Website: apple-inc
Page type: customer-info-address
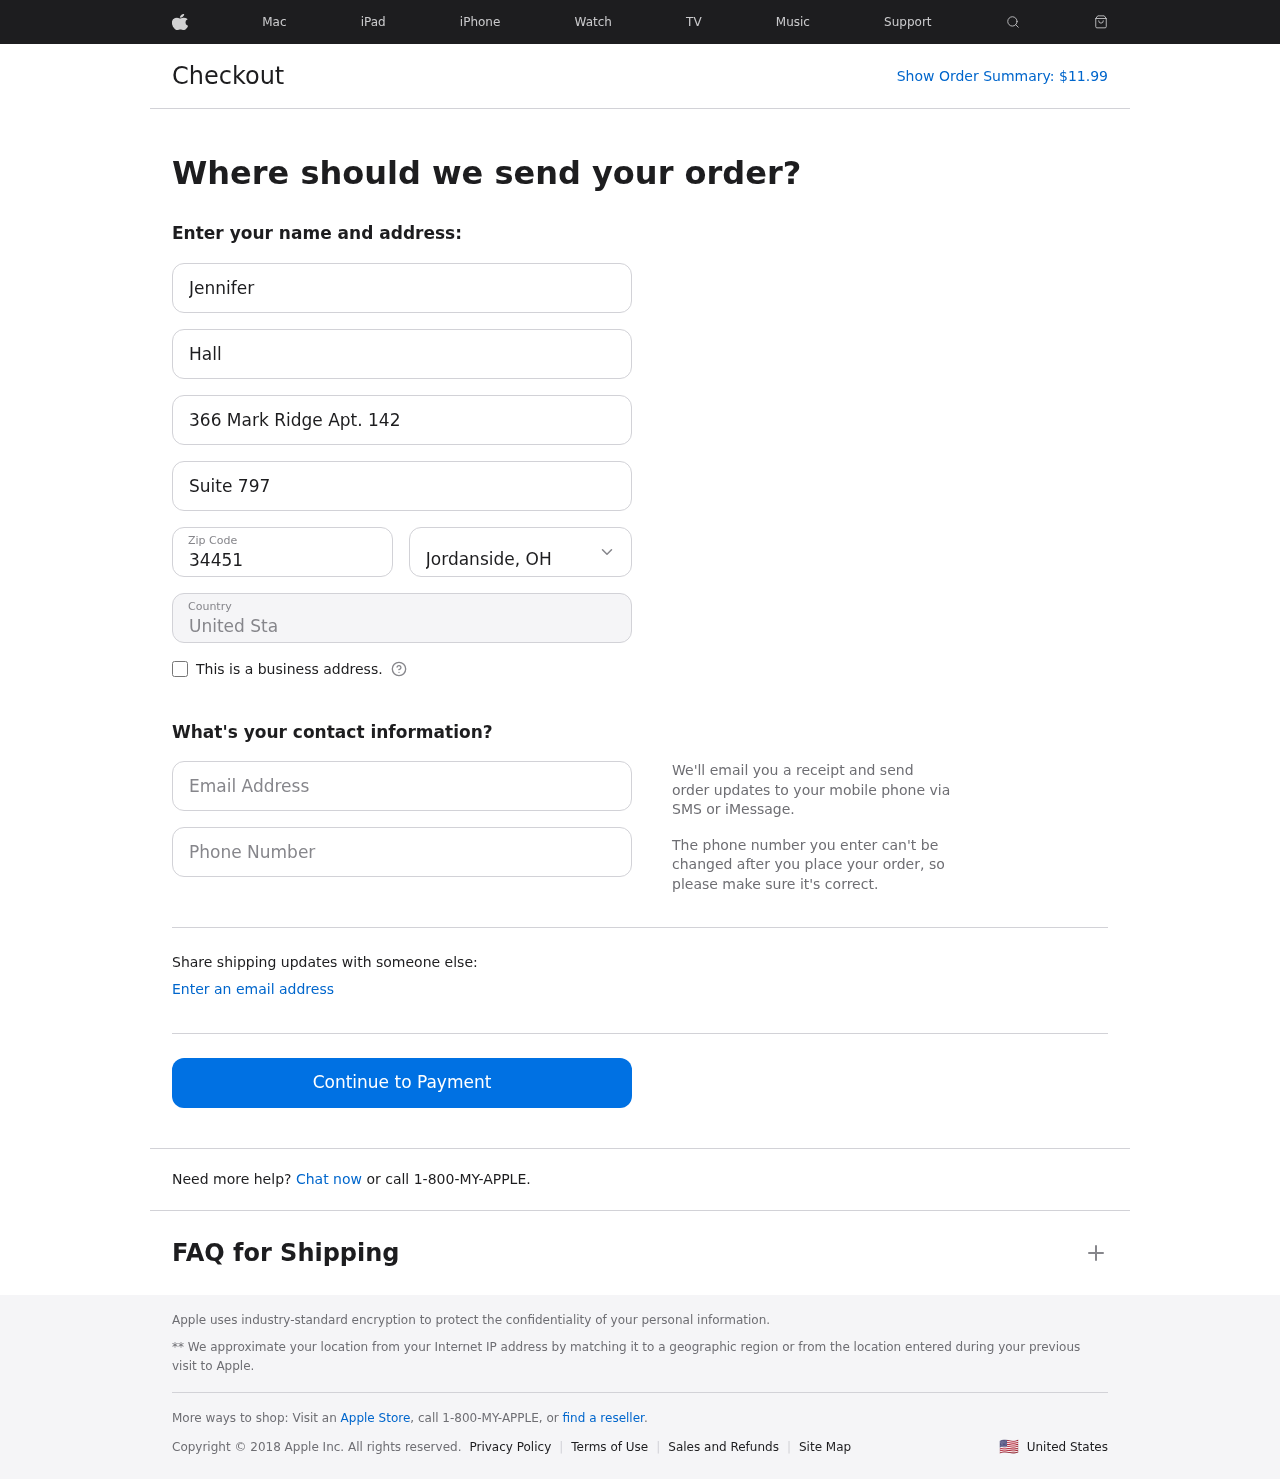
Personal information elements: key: PII_CITY_STATE
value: Jordanside, OH
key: PII_COUNTRY
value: United States
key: PII_EMAIL
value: jennifer_hall@hotmail.com
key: PII_FIRSTNAME
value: Jennifer
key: PII_LASTNAME
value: Hall
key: PII_PHONE
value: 8414200192
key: PII_POSTCODE
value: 34451
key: PII_STREET
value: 366 Mark Ridge Apt. 142
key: PII_STREET2
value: Suite 797
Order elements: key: ORDER_TOTAL
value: $11.99